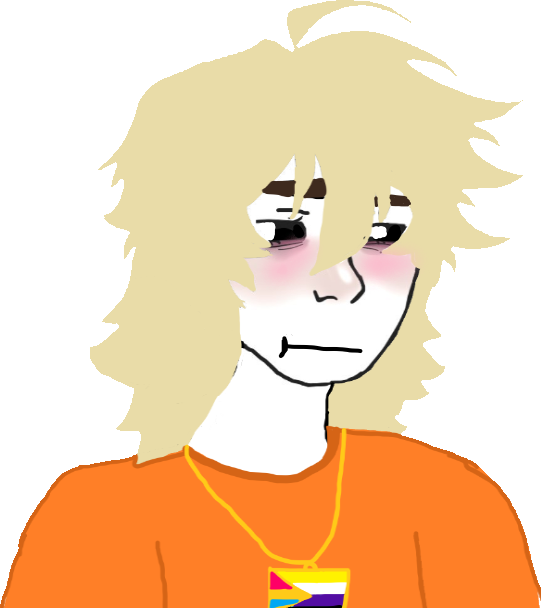
Label: 5_Twinkjak